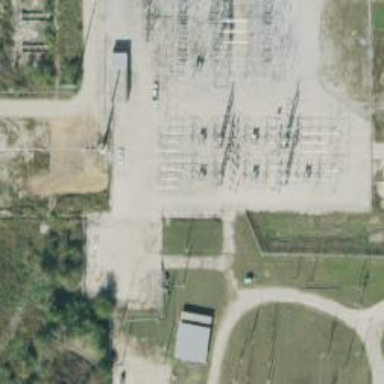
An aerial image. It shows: Switch used for power control.